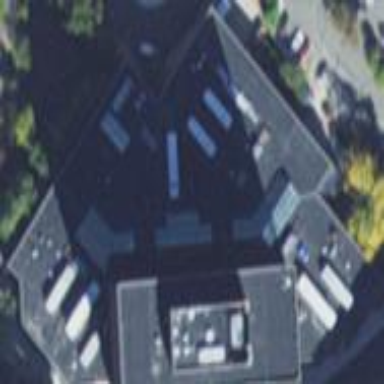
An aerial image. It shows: Part of building.